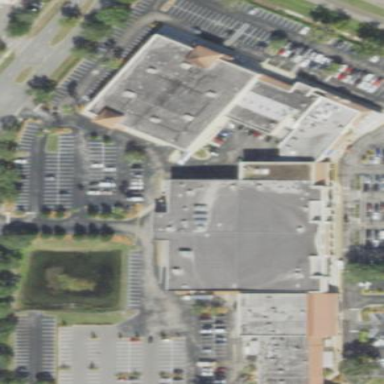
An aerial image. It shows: Supermarket located in building.